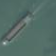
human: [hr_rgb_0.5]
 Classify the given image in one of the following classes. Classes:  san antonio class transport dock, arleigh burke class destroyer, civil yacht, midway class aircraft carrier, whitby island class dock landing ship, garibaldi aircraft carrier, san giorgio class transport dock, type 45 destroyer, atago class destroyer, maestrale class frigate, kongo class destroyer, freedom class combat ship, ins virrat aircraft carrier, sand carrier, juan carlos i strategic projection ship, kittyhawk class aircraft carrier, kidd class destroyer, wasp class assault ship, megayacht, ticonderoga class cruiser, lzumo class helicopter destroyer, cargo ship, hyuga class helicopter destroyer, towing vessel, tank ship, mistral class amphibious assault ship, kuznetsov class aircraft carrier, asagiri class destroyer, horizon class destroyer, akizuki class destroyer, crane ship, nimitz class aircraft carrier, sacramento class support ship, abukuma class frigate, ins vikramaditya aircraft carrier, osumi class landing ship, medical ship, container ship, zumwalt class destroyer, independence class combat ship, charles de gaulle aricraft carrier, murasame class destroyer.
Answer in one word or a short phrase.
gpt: Sand carrier